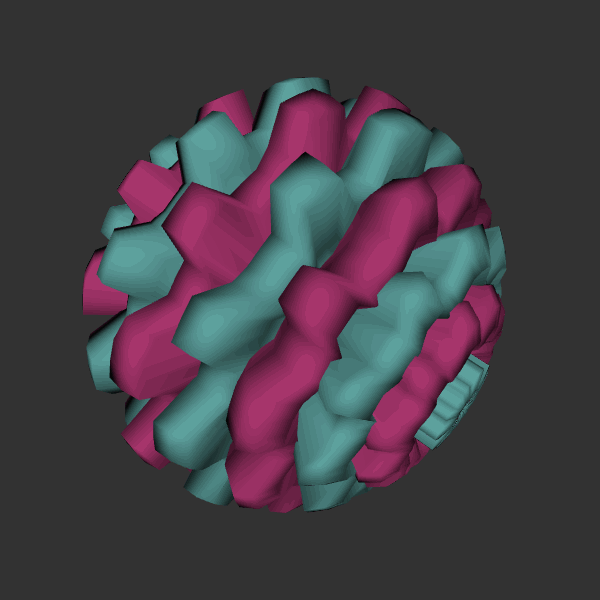
Background: dark